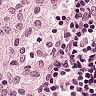
Metastatic tissue present: no